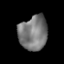
Tissue: lung
Cell type: Myeloid cells
Senescence score: 0.1593
Nuclear area (px): 963
Mean DAPI intensity: 120.853